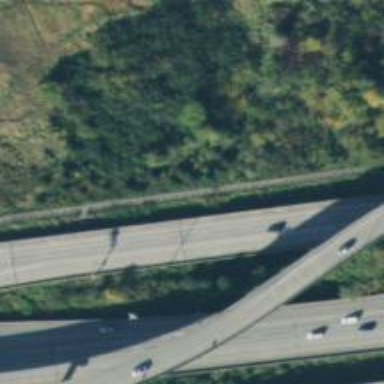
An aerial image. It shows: Motorway junction.